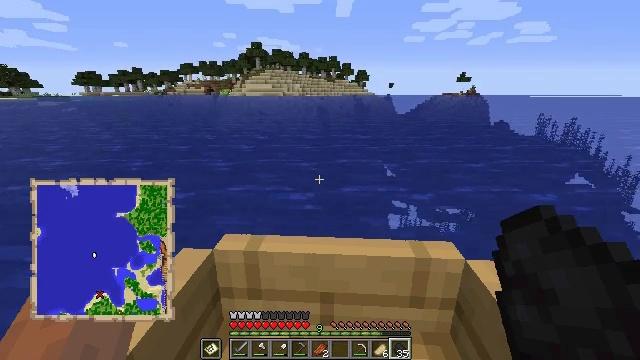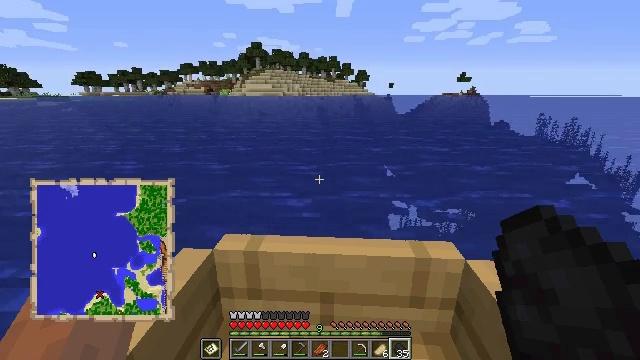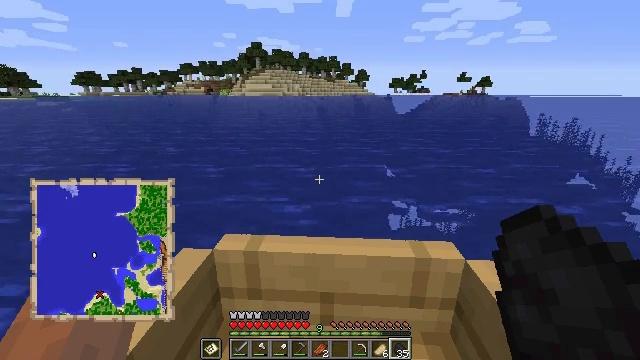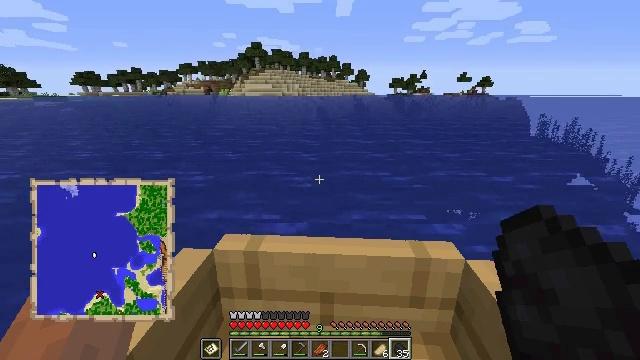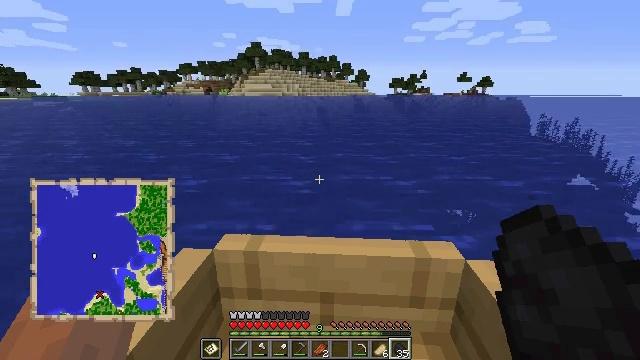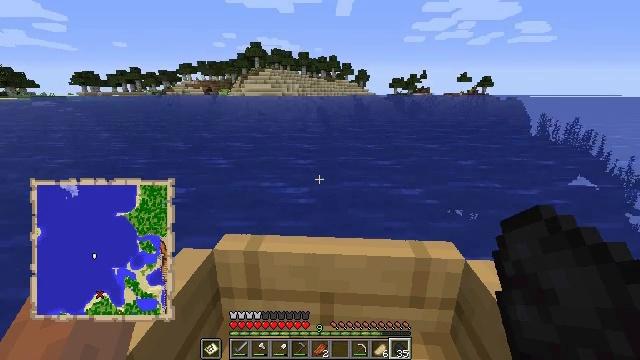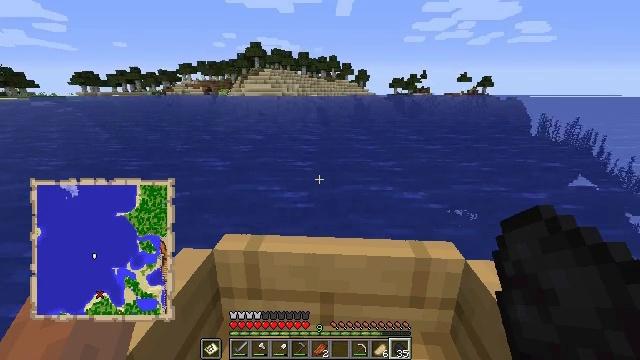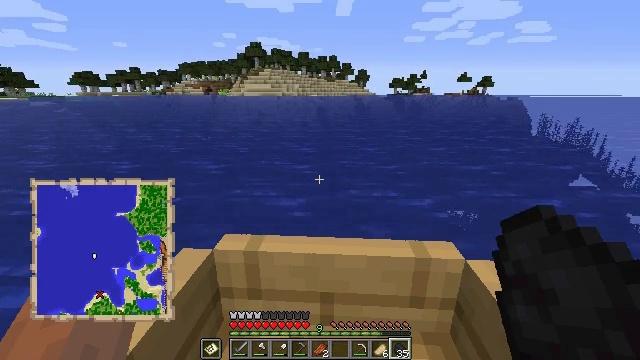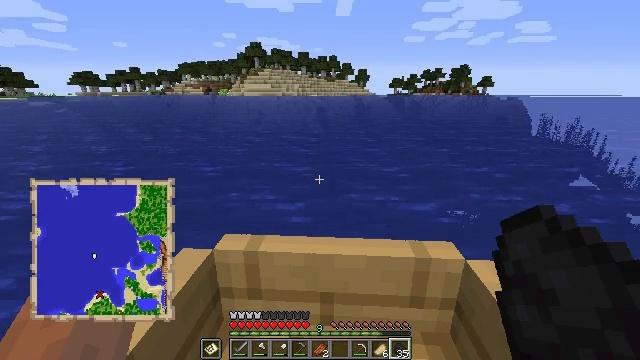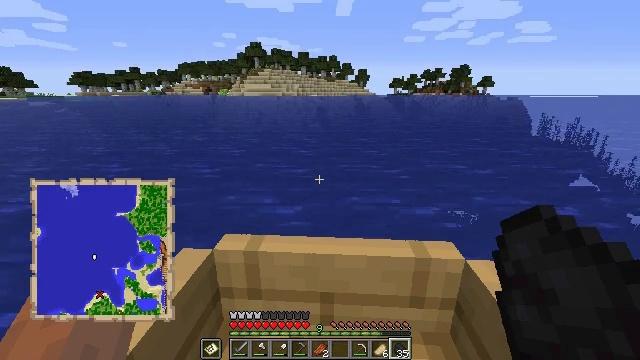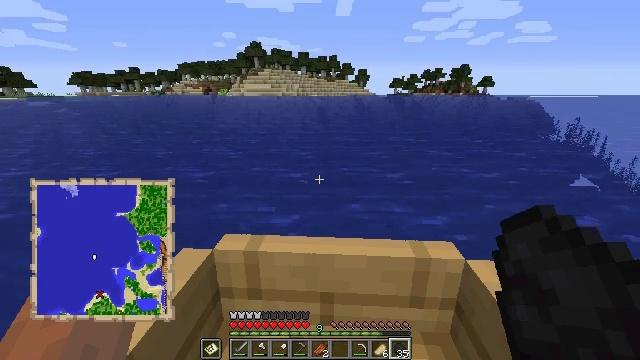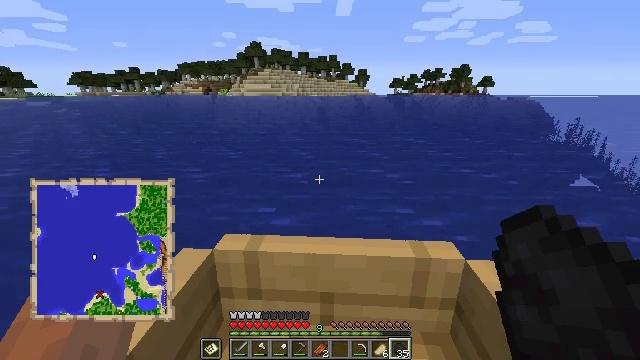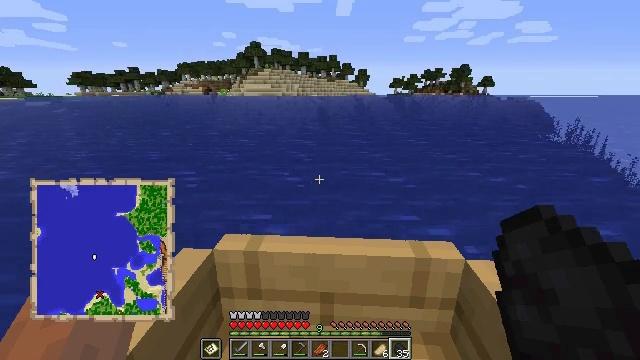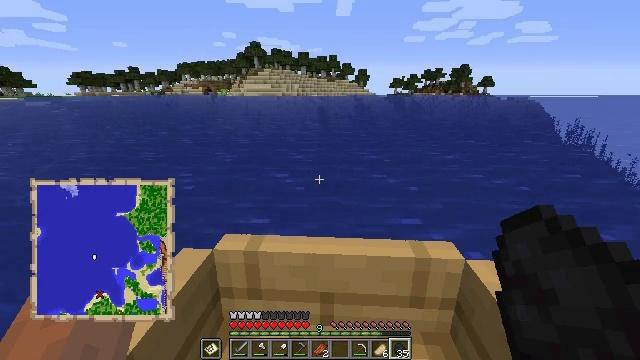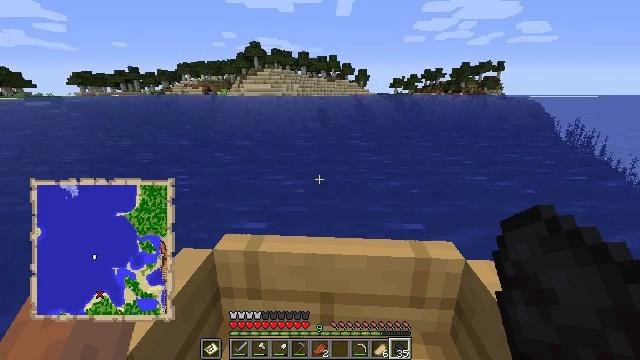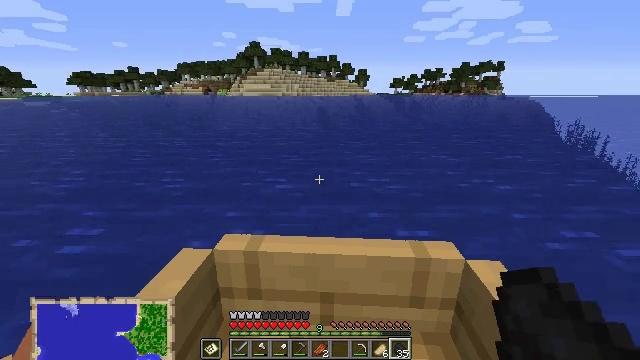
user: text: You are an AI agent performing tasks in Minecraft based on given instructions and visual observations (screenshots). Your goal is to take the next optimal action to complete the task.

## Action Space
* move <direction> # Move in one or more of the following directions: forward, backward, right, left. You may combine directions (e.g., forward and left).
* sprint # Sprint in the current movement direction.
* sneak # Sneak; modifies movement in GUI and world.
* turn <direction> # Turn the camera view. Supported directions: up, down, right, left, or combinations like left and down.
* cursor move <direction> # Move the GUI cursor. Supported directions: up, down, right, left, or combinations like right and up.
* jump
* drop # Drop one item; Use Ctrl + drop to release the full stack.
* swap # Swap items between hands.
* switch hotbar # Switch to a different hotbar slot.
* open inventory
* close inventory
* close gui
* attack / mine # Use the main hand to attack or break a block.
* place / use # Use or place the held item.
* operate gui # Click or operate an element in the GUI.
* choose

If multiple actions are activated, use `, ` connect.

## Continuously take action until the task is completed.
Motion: motion action
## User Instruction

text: Collect sand to make glass.
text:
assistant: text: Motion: no_op
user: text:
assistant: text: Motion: no_op
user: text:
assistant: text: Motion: no_op
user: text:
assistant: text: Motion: no_op
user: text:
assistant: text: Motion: no_op
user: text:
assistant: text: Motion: no_op
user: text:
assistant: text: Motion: no_op
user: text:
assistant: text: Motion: no_op
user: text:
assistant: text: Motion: no_op
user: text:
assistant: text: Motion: no_op
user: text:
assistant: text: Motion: no_op
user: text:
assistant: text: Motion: no_op
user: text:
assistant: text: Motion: no_op
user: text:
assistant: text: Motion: move forward
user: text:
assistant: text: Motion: move forward
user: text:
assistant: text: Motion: move forward
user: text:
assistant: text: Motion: move forward
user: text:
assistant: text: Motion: move forward
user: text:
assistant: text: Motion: move forward
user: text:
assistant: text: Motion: move forward
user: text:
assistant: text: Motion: move forward
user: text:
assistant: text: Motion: move forward
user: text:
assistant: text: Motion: move forward
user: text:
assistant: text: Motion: move forward
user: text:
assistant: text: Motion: move forward, turn left
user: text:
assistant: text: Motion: move forward, turn left and up
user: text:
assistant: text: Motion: move forward, turn left
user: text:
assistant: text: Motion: move forward
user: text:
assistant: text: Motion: move forward
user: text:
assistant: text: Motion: move forward